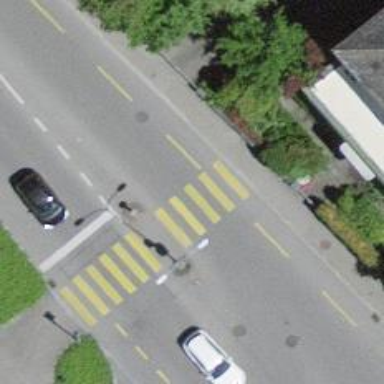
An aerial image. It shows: Uncontrolled zebra crossing with island. The crossing is marked with zebra stripes.